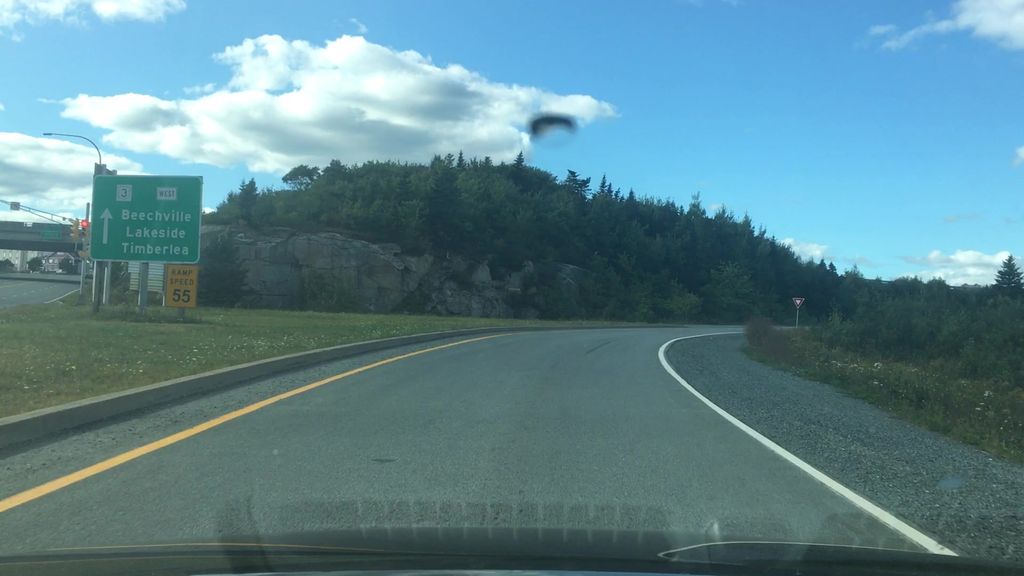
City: halifax